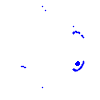
Particle: electron